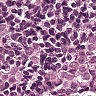
Metastatic tissue present: yes